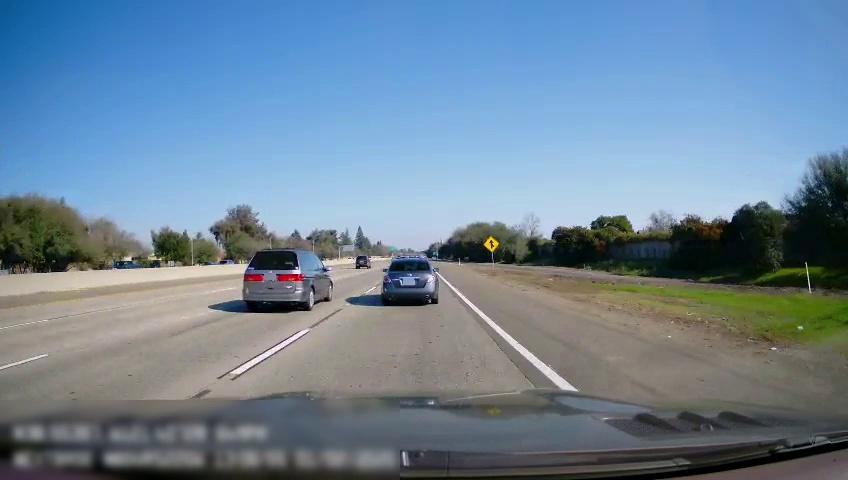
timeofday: Day
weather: Sunny
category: Drivable Space
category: Vehicles | SUV
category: Vehicles | SUV
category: Vehicles | Car
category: Vehicles | Truck
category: Vehicles | Car
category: Lanes | Current Lane
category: Lanes | Current Lane
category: Lanes | Alternate Lane
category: Lanes | Alternate Lane
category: Lanes | Alternate Lane
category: Traffic | Signs